Question: I am trying to install node-v0.10.35-x86.msi on my windows 32 bit system, it will automatically rolling back at the end...

I had tried some solutions given in the following link...
<URL>
none of them worked for me....
Here is my installer log file of this node.js
<URL>
Please provide quick solutions....
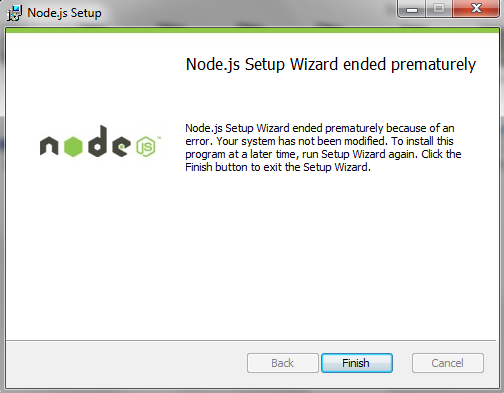
Answer: It seems that the following command
'"wevtutil.exe" im "C:\Program Files
odejs
ode_etw_provider.man"'
is failing on your setup with the following error:
'ERROR - Error 0x800706b5: CAQuietExec Failed'
A helpful suggestion on how to fix this issue can be found at <URL>:
> This issue can occur if the Windows Event Log service is not running.
Click on start, search and type in services.msc and hit enter.
Scroll down to the Windows Event Log service, and ensure it is set to
automatic. If it is not running right click on it and choose start.
If you get an error like the following:Error 4201: The instance name passed was not recognized as valid by a WMI data > provider.Then please check the permissions on
"c:\windows\system32\logfiles\wmi\RTbackup"If the system account doesn't have full control, grant the system account full > control and reboot.
After reboot check and see if the Windows Event Log service is started in
services.msc.